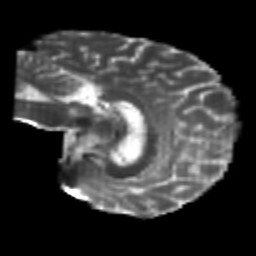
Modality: T2w
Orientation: sagittal
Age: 22
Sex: male
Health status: healthy
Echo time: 0.074 s